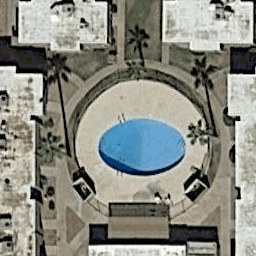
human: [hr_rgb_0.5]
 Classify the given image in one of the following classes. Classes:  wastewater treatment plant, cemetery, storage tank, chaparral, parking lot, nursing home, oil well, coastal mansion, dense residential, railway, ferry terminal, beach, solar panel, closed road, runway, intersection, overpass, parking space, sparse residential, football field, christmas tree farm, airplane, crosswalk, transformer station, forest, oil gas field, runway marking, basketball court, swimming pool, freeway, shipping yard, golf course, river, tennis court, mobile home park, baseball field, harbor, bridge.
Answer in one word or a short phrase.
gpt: swimming pool